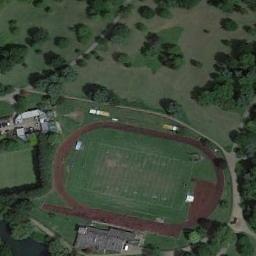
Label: ground_track_field